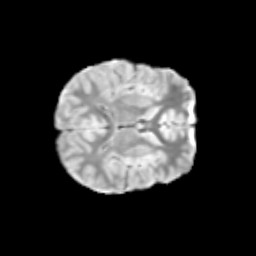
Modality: T2w
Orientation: axial
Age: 11
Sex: male
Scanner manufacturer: siemens
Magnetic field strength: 3 T
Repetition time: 3.8 s
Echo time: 0.07 s